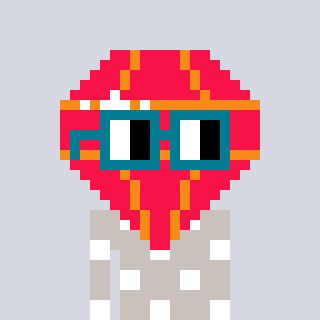
a pixel art character with square dark green glasses, a red diamond-shaped head and a foggrey-colored body on a cool background